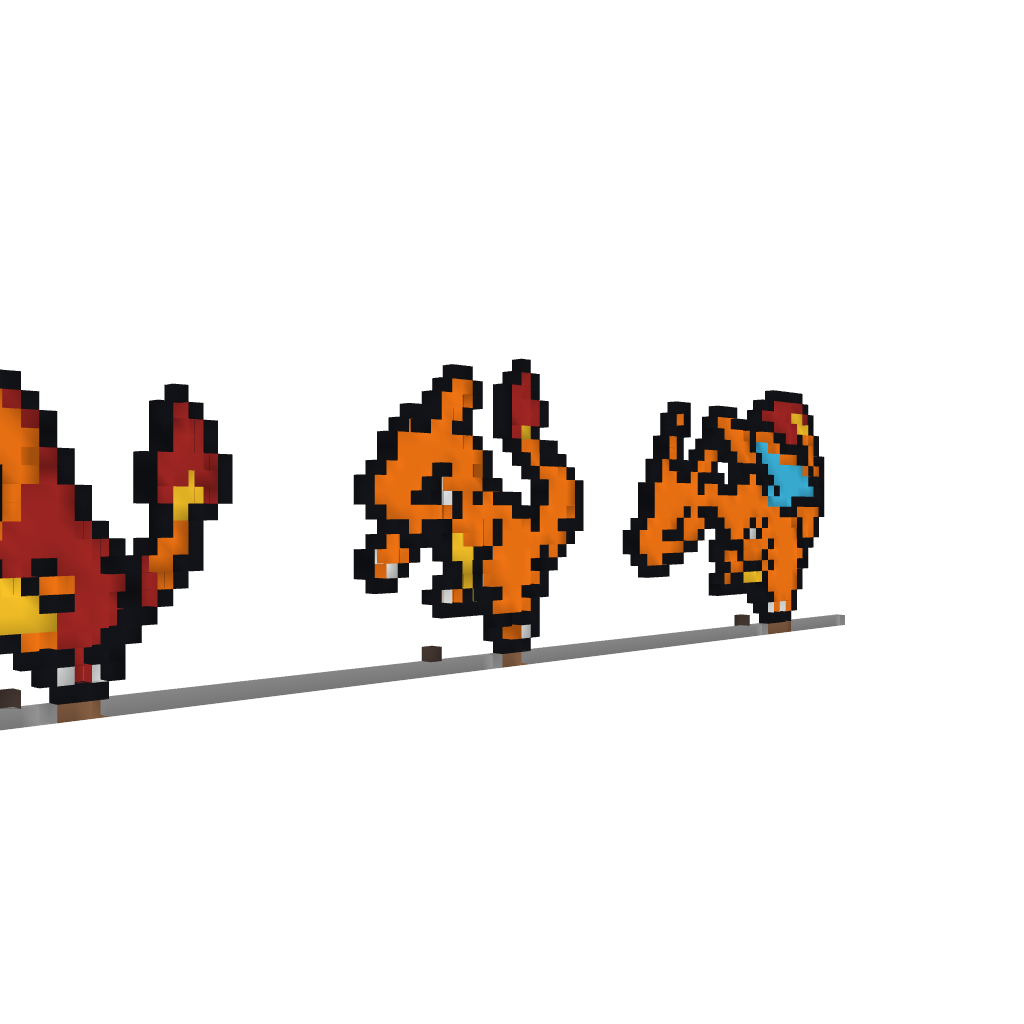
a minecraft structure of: Charmander Charmeleon and Charizard Pixel Art